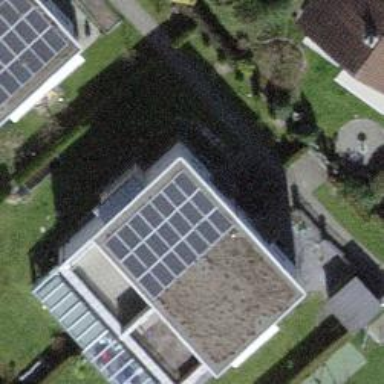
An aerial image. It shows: Solar power generator.